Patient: sex F, age 59
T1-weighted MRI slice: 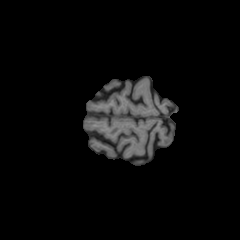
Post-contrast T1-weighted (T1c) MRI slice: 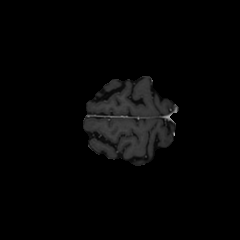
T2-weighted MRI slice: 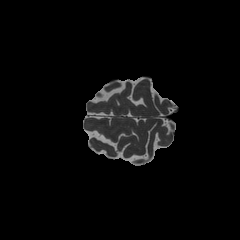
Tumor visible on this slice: no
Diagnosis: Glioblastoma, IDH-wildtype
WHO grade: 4